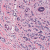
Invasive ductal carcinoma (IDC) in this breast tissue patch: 1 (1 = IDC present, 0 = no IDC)